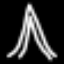
Label: The Eiffel Tower